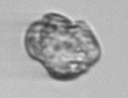
Label: Karenia